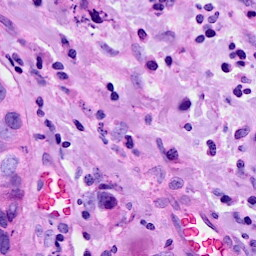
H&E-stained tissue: Breast